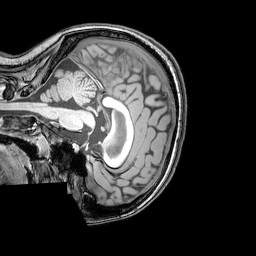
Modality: T1w
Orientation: sagittal
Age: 22
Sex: female
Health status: healthy
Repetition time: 0.081 s
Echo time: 0.037 s